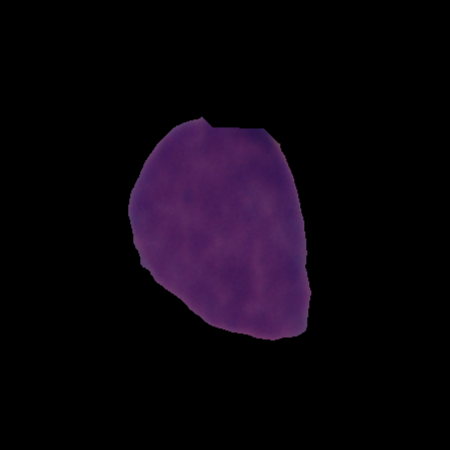
Label: cancer